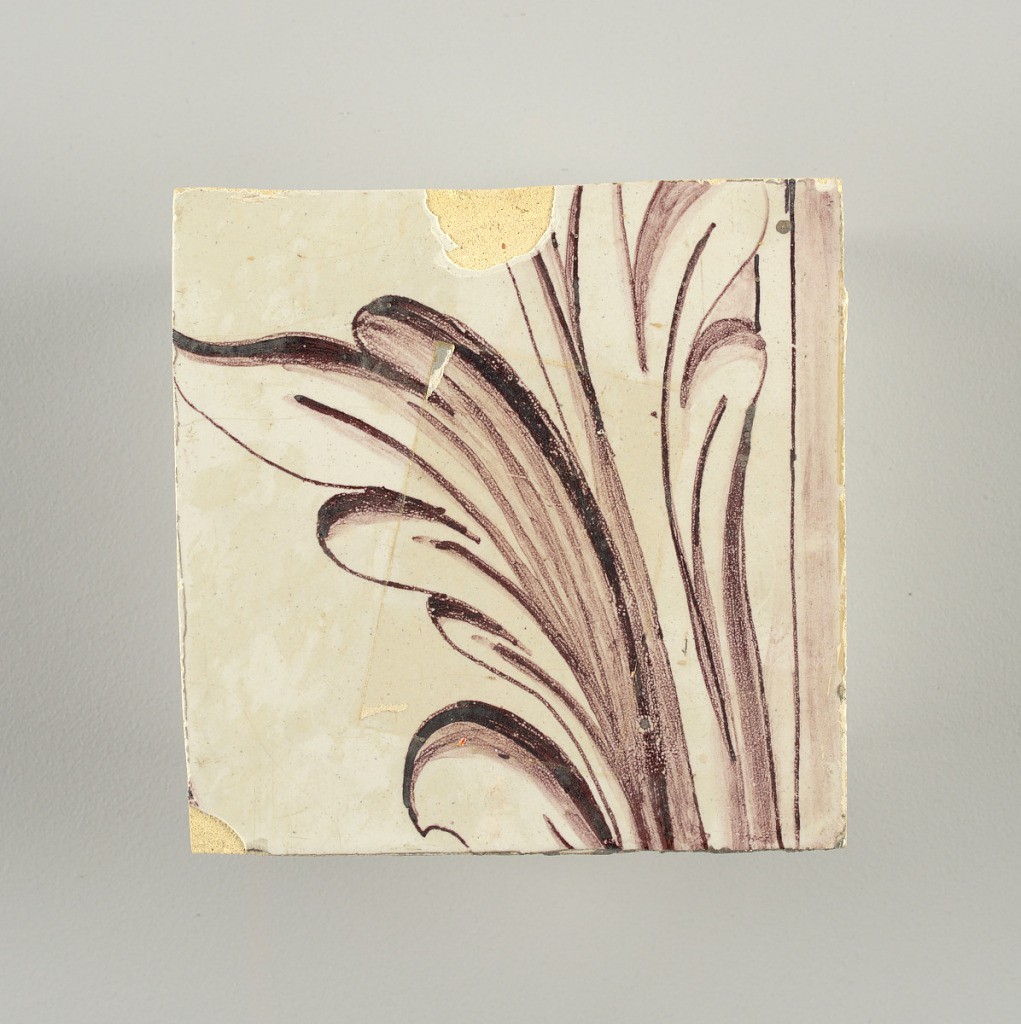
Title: Wall facing
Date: ca. 1725
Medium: tin-glazed earthenware, underglaze
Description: Running design for a frieze or a dado, composed of scrolls of foliage and strapwork, and four repeating motifs--a seated woman in a small upright oval medallion, a putto seated on a rocailled base, and strapwork in axial pattern.  The various panels, A to F, show various repeats of the same design, all being five tiles high and a varying number of tiles wide.